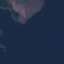
Land use / land cover class: SeaLake